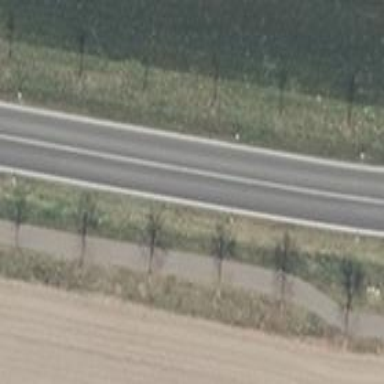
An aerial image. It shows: Asphalt road classified as primary highway.